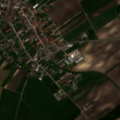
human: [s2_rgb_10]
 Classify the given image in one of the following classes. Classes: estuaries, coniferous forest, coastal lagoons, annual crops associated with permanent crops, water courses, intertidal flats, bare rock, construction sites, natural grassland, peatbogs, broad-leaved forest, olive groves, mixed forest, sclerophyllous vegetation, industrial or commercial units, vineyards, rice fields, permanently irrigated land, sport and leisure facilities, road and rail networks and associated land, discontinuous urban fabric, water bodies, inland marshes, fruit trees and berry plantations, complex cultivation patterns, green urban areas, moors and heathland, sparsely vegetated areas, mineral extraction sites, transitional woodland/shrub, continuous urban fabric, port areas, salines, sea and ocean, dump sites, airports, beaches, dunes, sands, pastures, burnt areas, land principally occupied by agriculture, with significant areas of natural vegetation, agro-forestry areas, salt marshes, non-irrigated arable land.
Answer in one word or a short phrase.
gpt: discontinuous urban fabric, non-irrigated arable land